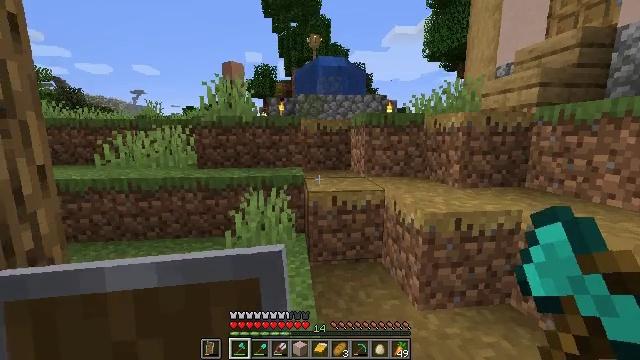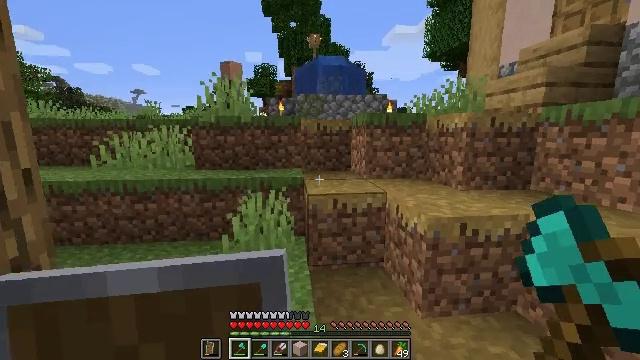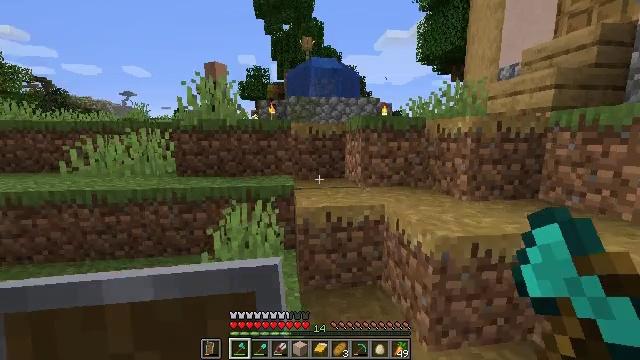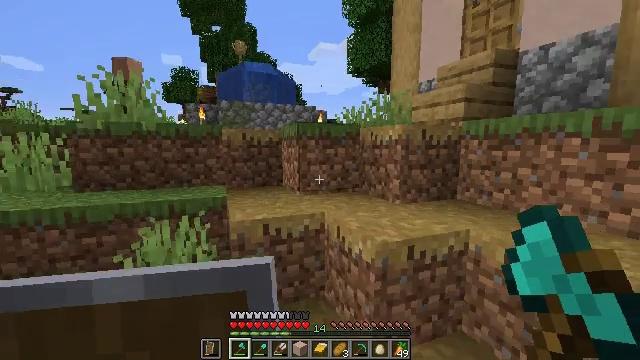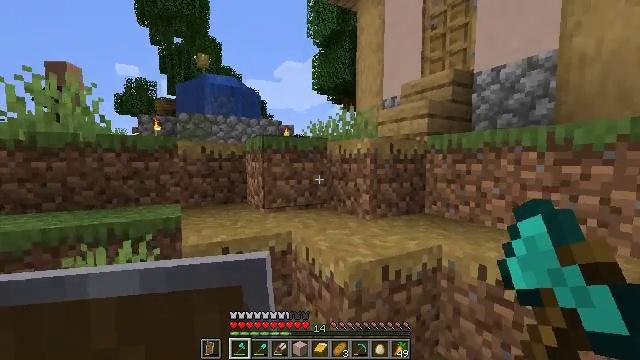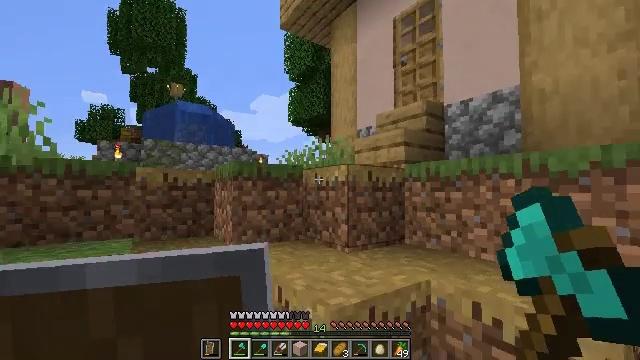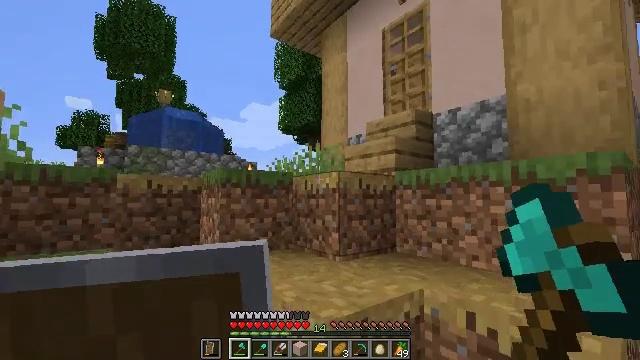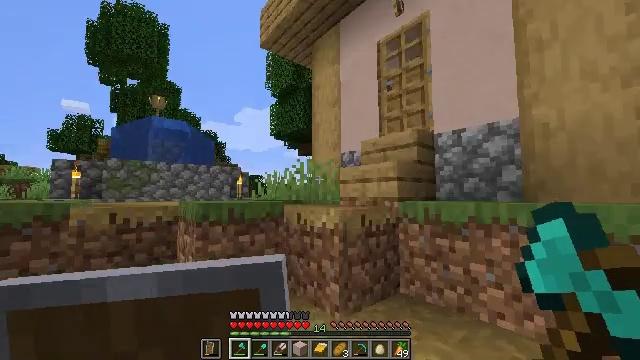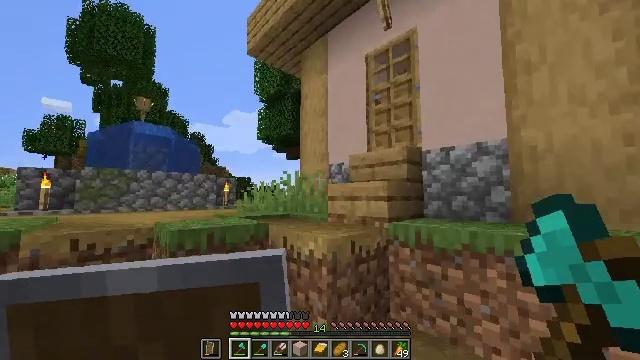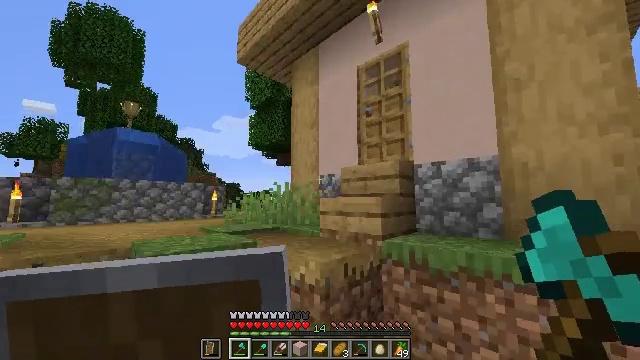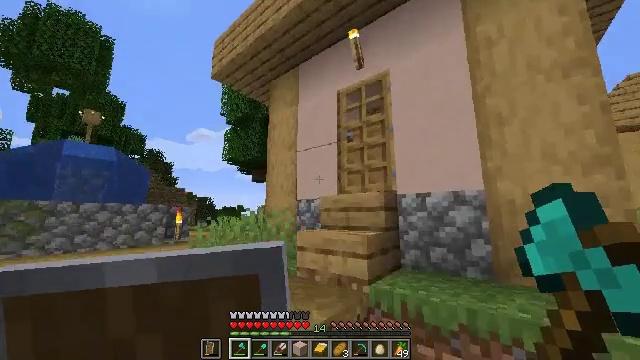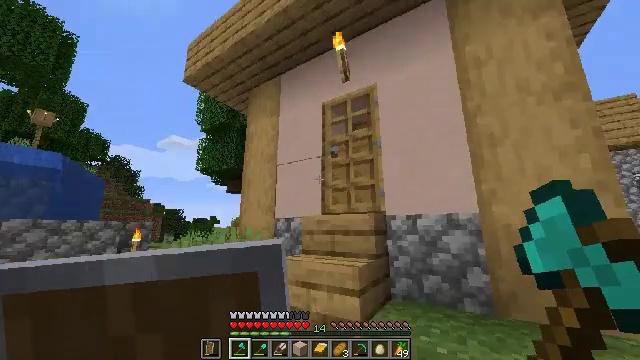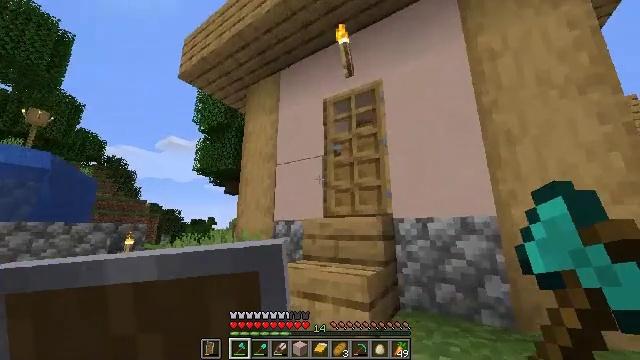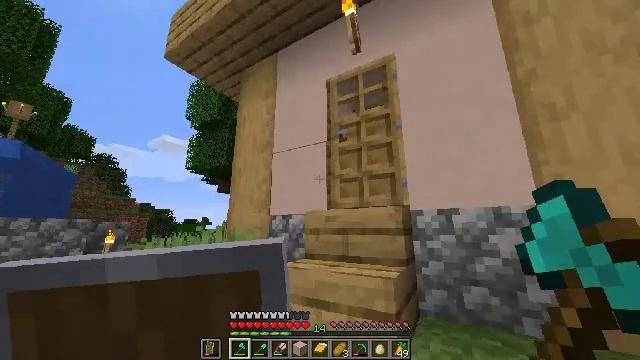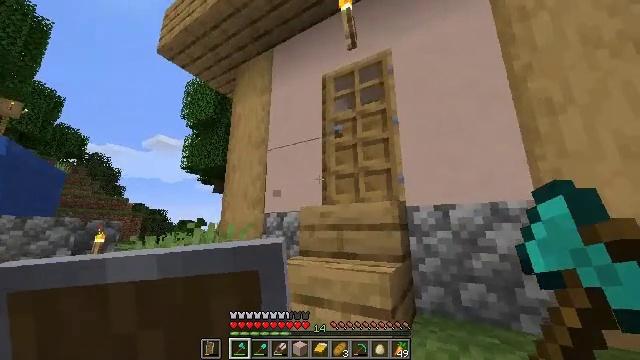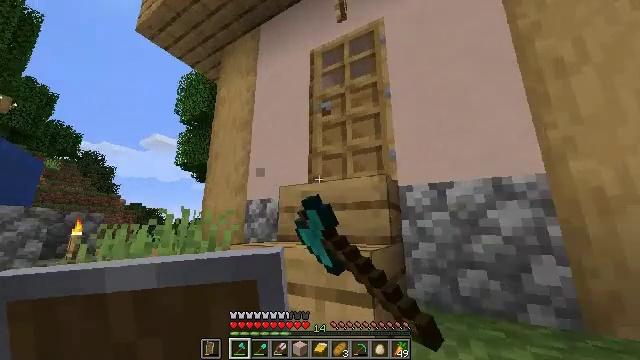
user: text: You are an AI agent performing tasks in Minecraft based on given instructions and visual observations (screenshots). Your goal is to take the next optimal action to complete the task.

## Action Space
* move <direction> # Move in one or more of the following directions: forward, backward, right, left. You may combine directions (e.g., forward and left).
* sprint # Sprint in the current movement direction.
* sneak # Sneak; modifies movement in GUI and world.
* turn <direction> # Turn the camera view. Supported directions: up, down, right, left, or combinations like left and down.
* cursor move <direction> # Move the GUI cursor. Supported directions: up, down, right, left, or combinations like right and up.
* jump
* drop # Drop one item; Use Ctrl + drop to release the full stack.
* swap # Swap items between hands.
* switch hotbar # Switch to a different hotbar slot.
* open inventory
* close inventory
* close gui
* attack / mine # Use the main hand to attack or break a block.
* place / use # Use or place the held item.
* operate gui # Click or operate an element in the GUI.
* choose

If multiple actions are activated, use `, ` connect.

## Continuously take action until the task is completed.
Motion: motion action
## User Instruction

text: Attack the oak door to gather it.
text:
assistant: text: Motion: move forward
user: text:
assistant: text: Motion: move forward, turn right
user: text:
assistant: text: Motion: move forward, turn right and up
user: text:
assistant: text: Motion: move forward, turn right and up
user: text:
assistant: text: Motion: move forward, turn right and up
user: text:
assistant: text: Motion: move forward, sprint, turn right and up
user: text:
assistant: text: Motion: move forward, sprint, turn right, jump
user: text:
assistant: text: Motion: move forward, sprint, turn right, jump
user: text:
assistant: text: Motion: move forward, sprint, turn right and up, jump
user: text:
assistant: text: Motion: move forward, sprint, turn right and up, jump
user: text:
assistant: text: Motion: move forward, sprint, turn right and up, jump
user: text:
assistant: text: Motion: move forward, sprint
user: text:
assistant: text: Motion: move forward, sprint, turn right
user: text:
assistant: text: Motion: move forward, sprint, attack / mine
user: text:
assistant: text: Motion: move forward, sprint, attack / mine
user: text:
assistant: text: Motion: move forward, sprint, attack / mine, jump
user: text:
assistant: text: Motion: move forward and move left, sprint, attack / mine, jump
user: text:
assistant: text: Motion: move forward and move left, sprint, turn right and down, attack / mine, jump
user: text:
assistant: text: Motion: move forward and move left, sprint, turn right and down, attack / mine, jump
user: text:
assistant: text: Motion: move forward and move left, sprint, turn right and down, attack / mine
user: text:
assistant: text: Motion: move forward, attack / mine
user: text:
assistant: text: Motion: move forward, attack / mine
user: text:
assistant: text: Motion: turn left and down, attack / mine
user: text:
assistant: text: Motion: turn left and down, attack / mine
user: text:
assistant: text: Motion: turn left and down, attack / mine
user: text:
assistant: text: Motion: move left, turn left, attack / mine
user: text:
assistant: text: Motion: move left, attack / mine
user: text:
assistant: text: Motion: move left, attack / mine
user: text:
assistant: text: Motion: attack / mine
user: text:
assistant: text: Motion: turn right, attack / mine